Question: I want to access memory locations currently used by Java variables. I plan to access these locations using C or another language, and I plan to change the location values.
The program which will access the Java program has no control over the program; it will do this task by searching the memory.
I need advice on how to write this second program.

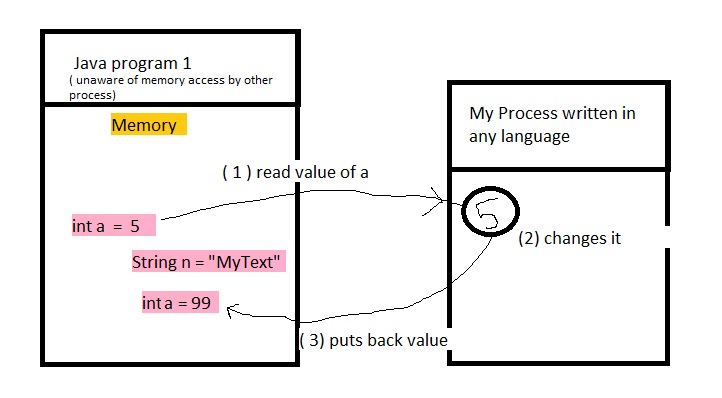
Answer: You are essentially wanting to write a <URL>.
Java has a built-in debugging facility, called <URL>. However, normally the debugged process needs to be started with options that allow the debugger to attach. If you can do this, great.
The <URL>.
The third option is to step outside of the JVM altogether, and use a tool like <URL>. I'm not sure how much debugging information is left in the distributed executable, but you might be able to identify an entry point once you're sufficiently familiar with the build.
Of course, the OS will enforce access rules, so if the process-to-be-hacked is running as another user and you're not the superuser, you're out of luck.